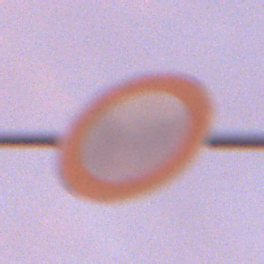
Verkehrszeichen: VerbotFahrzeugeAllerArt
Umgebung: Outdoor, Urban
Tageszeit: SunriseSunset
Wetter: PartlyCloudy
Licht: Natural
Jahreszeit: NotSpecified
Kontrast: MediumContrast